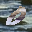
Label: 0